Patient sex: M
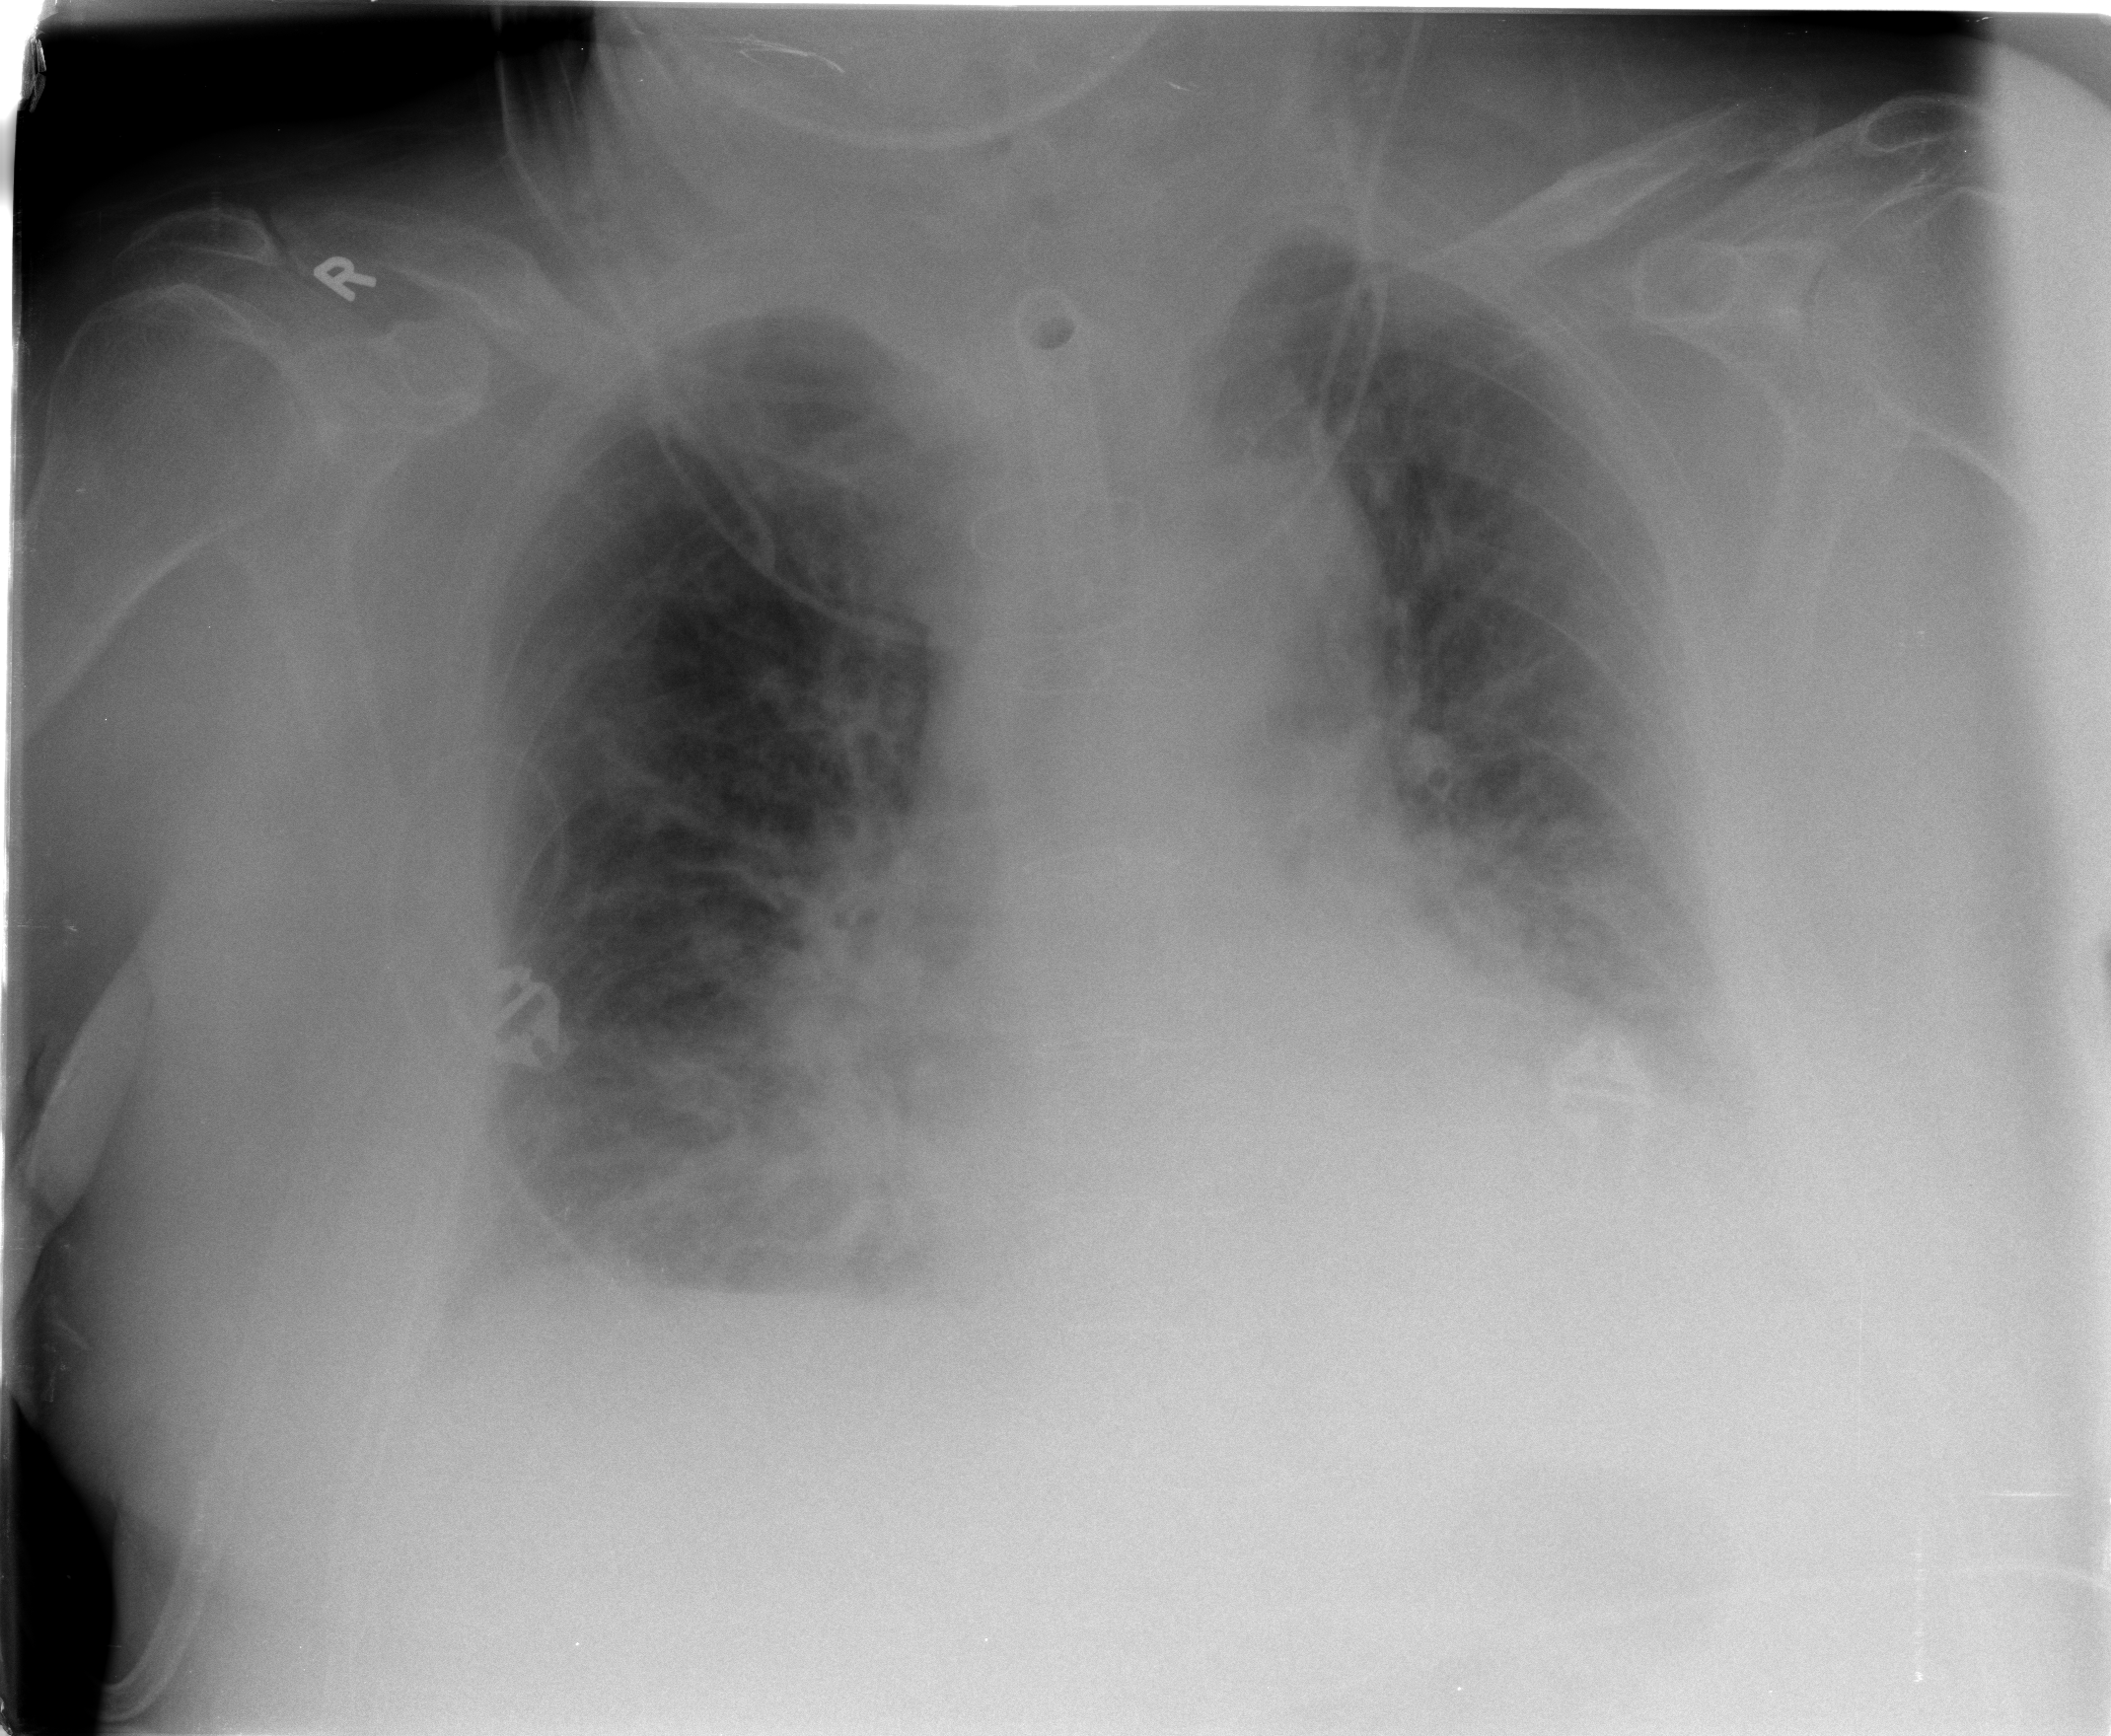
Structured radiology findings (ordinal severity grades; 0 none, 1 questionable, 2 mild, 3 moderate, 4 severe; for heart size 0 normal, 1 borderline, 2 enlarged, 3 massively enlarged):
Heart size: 1
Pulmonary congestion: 2
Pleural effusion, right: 2
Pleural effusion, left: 2
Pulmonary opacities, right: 2
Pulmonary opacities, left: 0
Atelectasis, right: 3
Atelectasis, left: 2